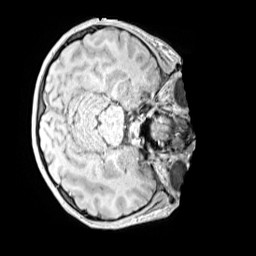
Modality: MP2RAGE
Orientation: axial
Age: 13
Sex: female
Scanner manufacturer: siemens
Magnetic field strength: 3 T
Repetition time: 4 s
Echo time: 0.00299 s